You are looking at the short-time Fourier spectrogram of a rotating shaft's vibration signal. Diagnose the rotating machine from this image, choosing from: normal, misalignment, unbalance, looseness.
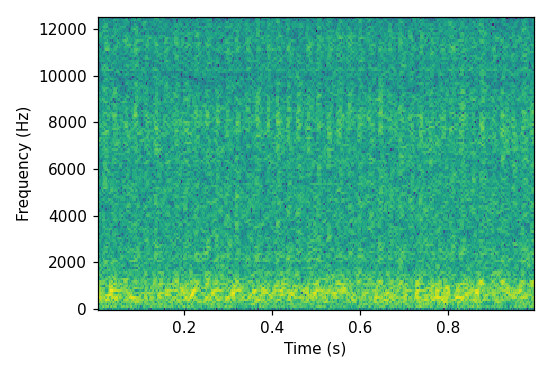
Answer: misalignment